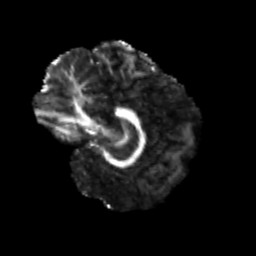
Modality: FA
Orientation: sagittal
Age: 26
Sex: female
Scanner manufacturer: siemens
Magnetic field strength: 3 T
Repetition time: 3.5 s
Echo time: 0.104 s